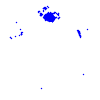
Particle: electron